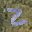
Label: 2